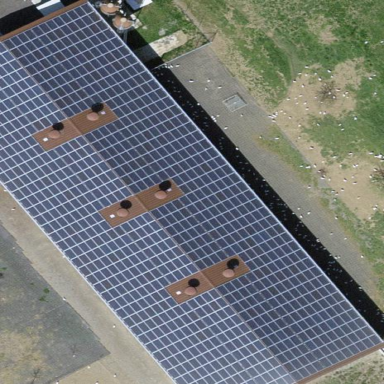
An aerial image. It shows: Solar photovoltaic panel generator.